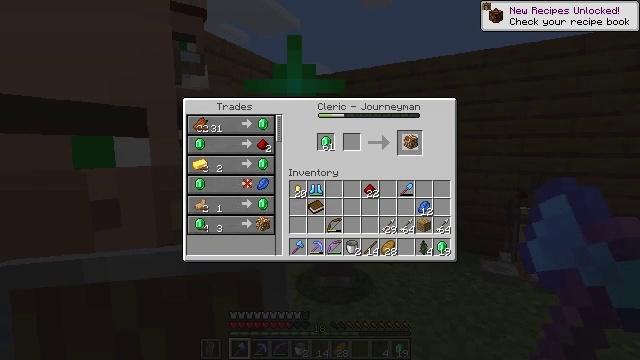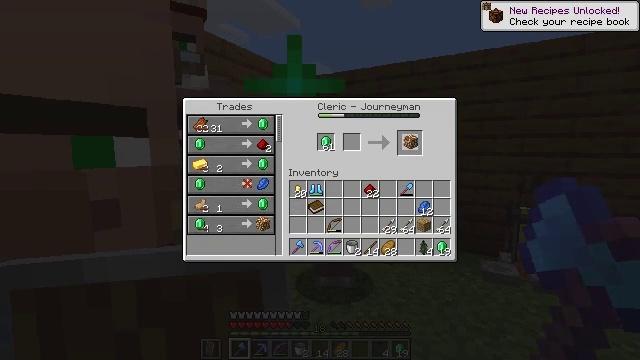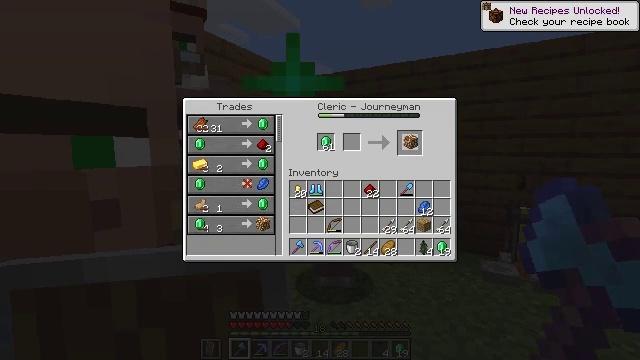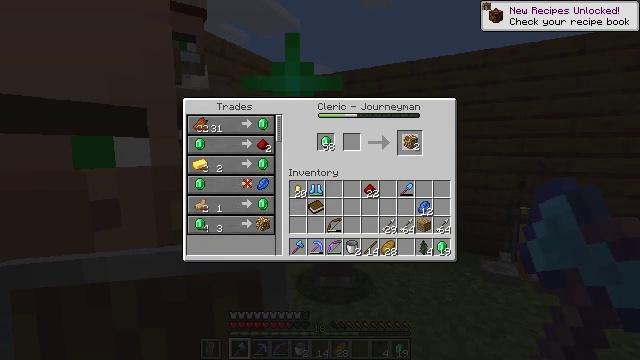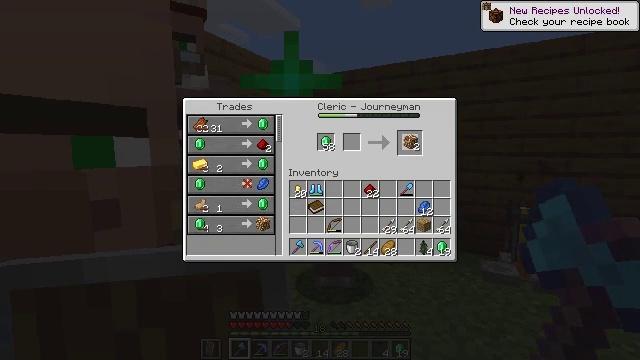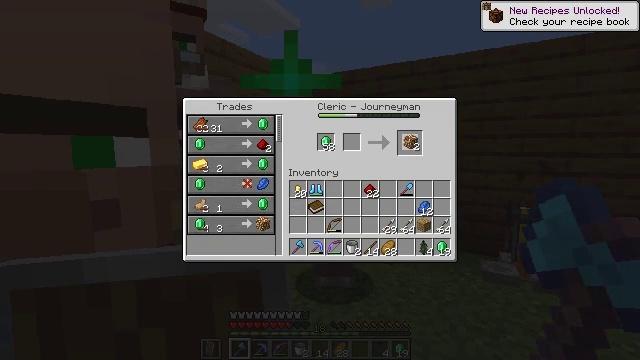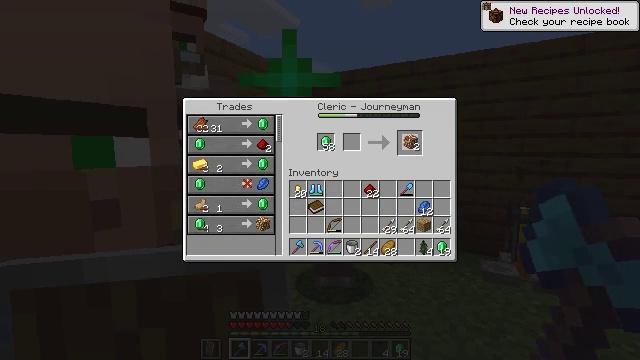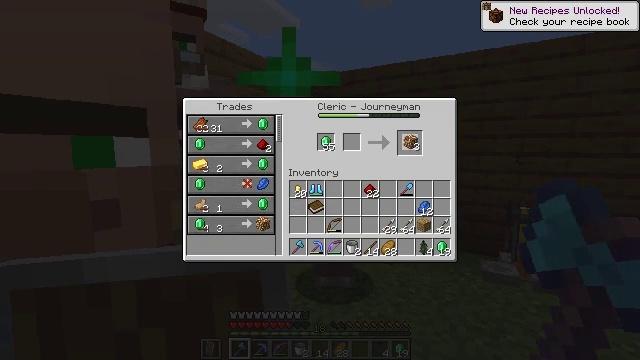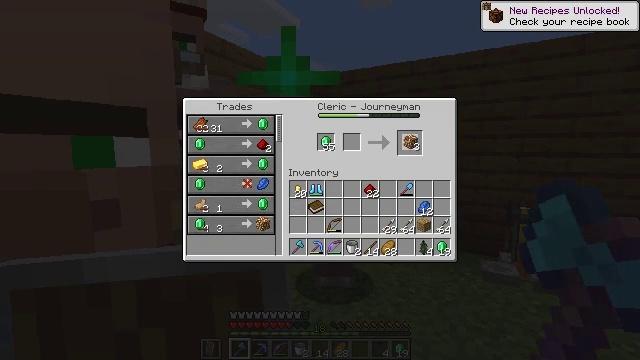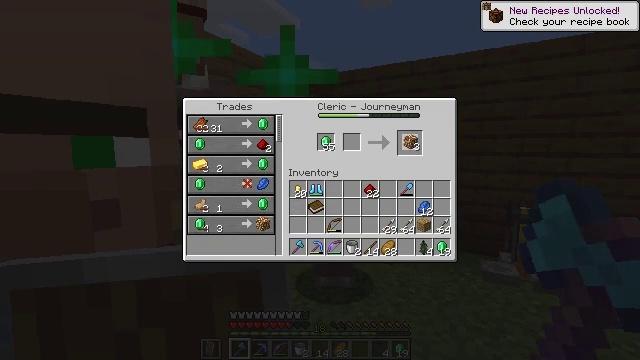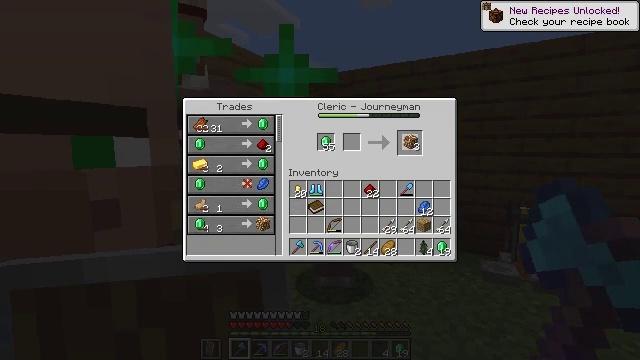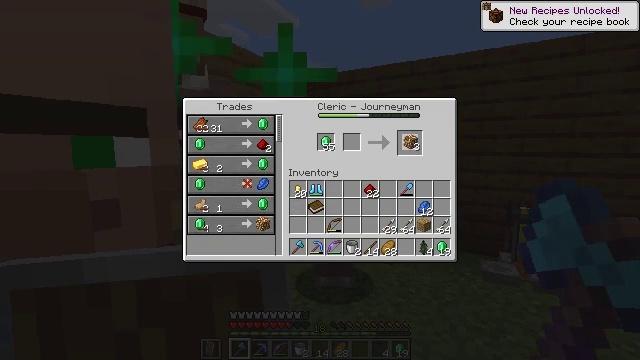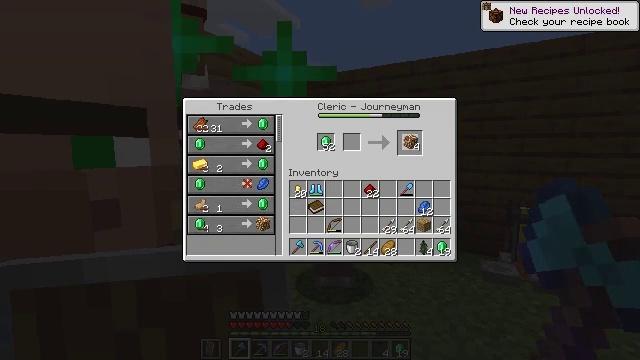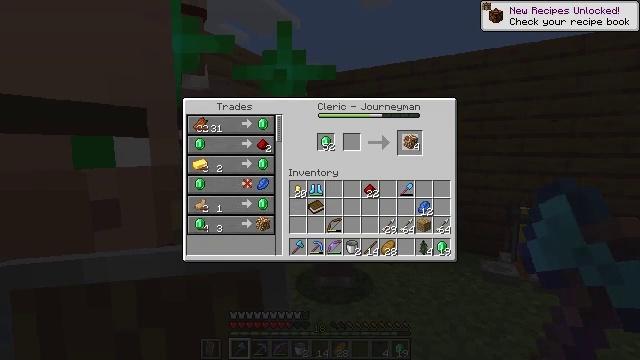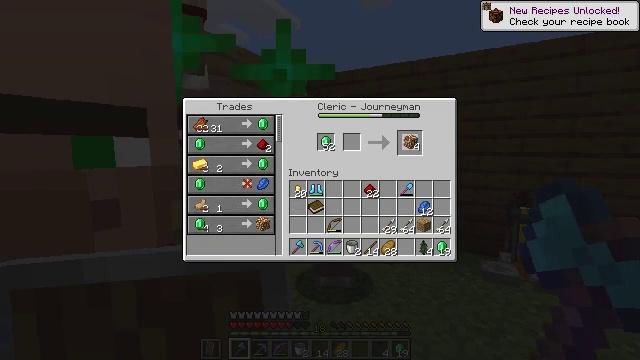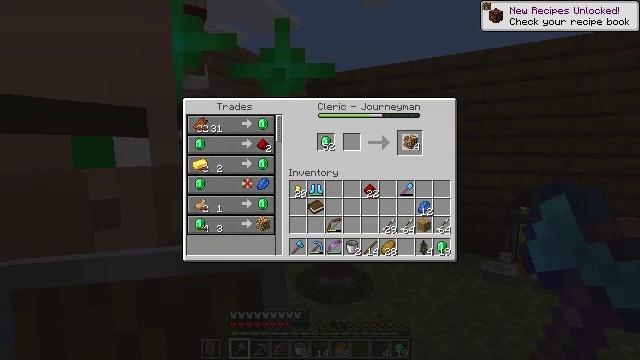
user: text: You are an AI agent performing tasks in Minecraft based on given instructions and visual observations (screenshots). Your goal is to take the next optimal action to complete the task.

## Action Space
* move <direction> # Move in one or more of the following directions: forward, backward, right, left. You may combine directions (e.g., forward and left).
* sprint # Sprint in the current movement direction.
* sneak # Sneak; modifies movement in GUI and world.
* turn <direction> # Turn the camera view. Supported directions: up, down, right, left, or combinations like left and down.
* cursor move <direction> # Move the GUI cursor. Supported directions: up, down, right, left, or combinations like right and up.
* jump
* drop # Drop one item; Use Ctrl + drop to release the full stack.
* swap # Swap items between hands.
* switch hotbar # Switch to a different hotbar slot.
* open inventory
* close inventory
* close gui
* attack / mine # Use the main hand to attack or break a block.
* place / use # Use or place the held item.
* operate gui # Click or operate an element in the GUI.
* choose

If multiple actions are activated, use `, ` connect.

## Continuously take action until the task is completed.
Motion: motion action
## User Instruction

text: Use 4 pieces of glowstone dust to create a glowstone.
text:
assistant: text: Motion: operate gui
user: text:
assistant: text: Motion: operate gui
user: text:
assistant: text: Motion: no_op
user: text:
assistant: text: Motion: operate gui
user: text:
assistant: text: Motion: operate gui
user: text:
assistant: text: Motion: operate gui
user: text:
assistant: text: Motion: no_op
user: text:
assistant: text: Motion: no_op
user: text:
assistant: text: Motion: no_op
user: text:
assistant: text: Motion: operate gui
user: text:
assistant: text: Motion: operate gui
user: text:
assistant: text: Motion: no_op
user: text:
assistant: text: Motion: no_op
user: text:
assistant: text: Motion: no_op
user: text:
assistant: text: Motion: no_op
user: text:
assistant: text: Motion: no_op
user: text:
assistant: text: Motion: operate gui
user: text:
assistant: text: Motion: operate gui
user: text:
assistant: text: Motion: operate gui
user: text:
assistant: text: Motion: no_op
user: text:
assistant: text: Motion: no_op
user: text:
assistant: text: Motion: no_op
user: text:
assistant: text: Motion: operate gui
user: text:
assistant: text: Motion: no_op
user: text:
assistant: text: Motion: operate gui
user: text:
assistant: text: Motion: no_op
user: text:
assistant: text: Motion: no_op
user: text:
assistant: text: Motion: no_op
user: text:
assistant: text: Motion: no_op
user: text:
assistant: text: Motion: operate gui